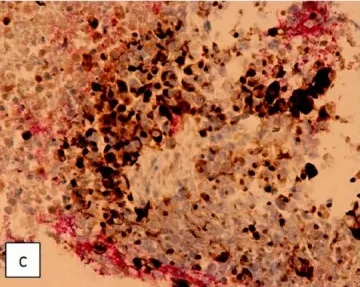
C. CK AE1/AE3 immunostain (40x): tumor cells are positive for CK AE1/AE3.
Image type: pathology (immunostaining)